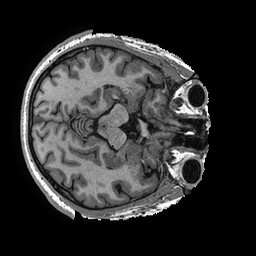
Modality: T1w
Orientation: axial
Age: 32
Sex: male
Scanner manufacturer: ge
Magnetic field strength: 3 T
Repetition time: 0.006952 s
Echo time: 0.00292 s